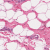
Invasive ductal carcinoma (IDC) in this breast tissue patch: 0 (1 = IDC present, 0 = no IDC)